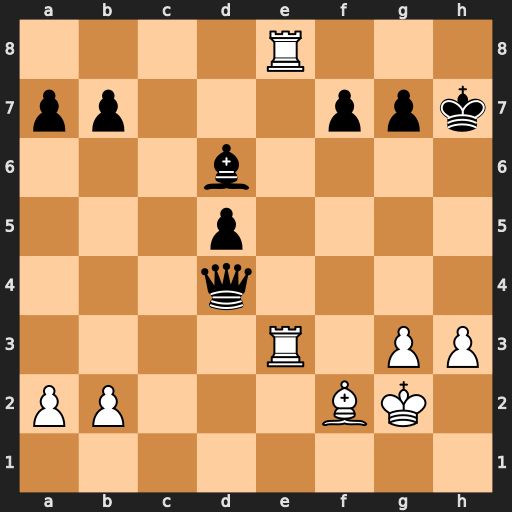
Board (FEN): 4R3/pp3ppk/3b4/3p4/3q4/4R1PP/PP3BK1/8
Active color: w
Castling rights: -
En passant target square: -
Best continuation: Rh8+ Kg6 Re6+ fxe6 Bxd4